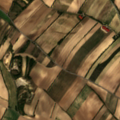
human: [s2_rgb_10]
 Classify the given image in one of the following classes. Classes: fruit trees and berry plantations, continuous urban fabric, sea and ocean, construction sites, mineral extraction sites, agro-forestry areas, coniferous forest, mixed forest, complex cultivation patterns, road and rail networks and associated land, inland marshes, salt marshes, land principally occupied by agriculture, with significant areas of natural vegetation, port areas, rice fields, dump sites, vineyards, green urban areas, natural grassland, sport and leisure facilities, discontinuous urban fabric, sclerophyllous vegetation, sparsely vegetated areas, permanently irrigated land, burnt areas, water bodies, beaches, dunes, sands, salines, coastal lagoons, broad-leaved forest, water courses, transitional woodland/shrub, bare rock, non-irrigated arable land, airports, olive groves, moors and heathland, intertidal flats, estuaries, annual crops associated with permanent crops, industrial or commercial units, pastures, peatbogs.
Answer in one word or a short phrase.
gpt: discontinuous urban fabric, non-irrigated arable land, complex cultivation patterns